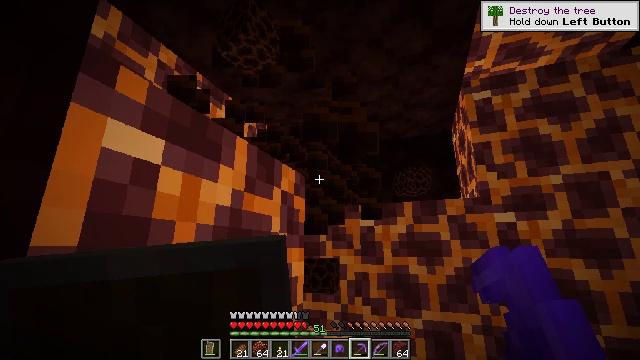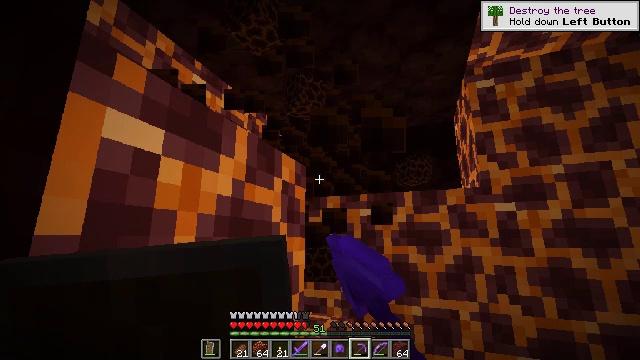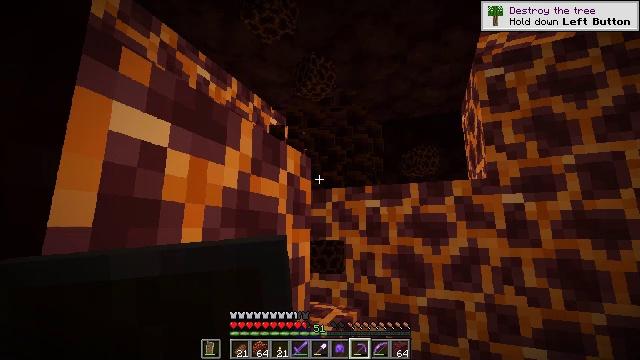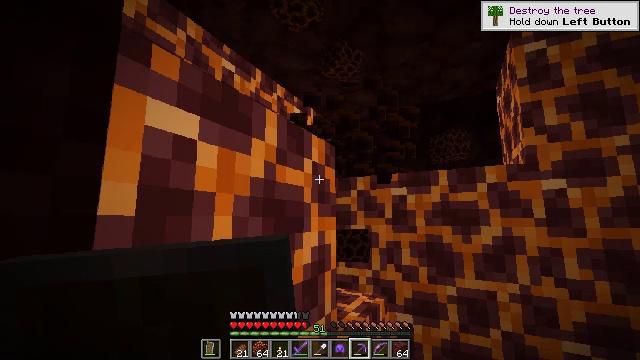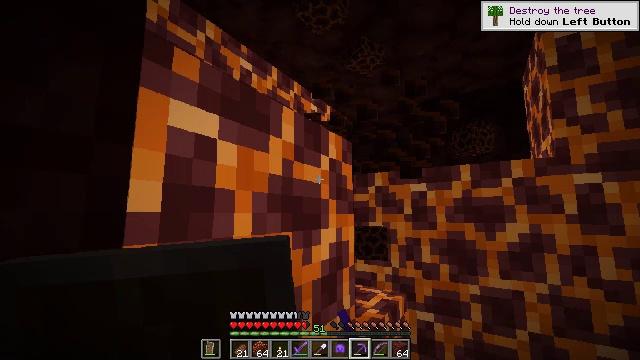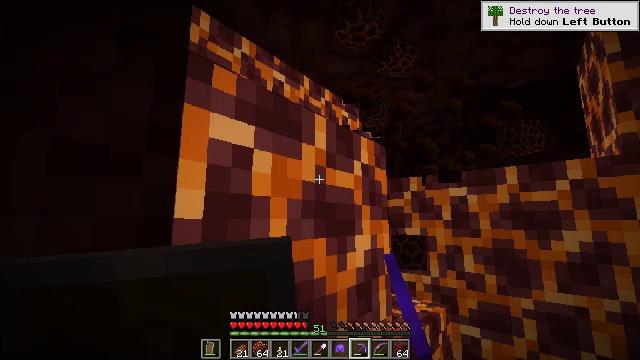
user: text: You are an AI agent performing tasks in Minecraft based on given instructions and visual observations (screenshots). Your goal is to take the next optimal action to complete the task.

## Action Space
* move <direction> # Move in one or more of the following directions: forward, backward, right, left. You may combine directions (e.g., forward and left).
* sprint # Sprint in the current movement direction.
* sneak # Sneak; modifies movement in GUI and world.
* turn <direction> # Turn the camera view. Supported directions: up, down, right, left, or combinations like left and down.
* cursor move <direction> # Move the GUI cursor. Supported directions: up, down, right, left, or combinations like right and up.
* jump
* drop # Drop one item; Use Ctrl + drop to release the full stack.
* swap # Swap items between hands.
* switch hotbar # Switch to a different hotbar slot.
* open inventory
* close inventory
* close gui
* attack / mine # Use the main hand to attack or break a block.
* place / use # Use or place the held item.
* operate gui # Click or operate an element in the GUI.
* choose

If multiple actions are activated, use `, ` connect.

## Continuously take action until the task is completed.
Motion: motion action
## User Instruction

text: Collect netherrack in the Nether.
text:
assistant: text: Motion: turn down, attack / mine
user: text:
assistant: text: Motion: turn left and down, attack / mine
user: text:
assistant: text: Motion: turn left and down
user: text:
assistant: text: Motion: turn left
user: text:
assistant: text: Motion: turn left and up
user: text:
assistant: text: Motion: attack / mine